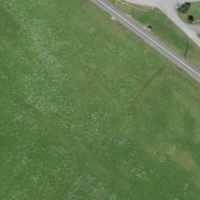
EUNIS habitat code: 24
Species observed at this site:
Plantago media